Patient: sex M, age 47
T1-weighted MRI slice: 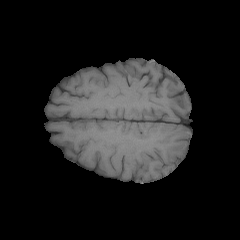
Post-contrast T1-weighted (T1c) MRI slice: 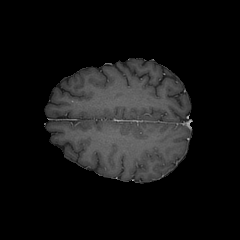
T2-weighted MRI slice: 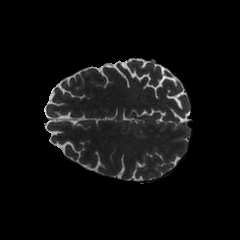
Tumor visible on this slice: no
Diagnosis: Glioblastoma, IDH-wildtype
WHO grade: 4